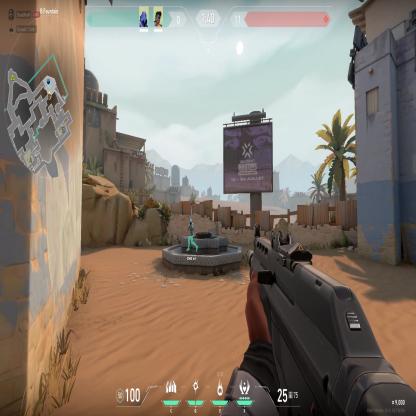
Label: teammate